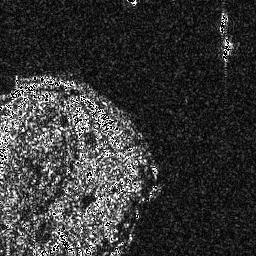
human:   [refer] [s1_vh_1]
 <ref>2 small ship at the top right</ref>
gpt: <box>[[85, 3, 89, 12, 0]], [[85, 14, 91, 23, 0]]</box>